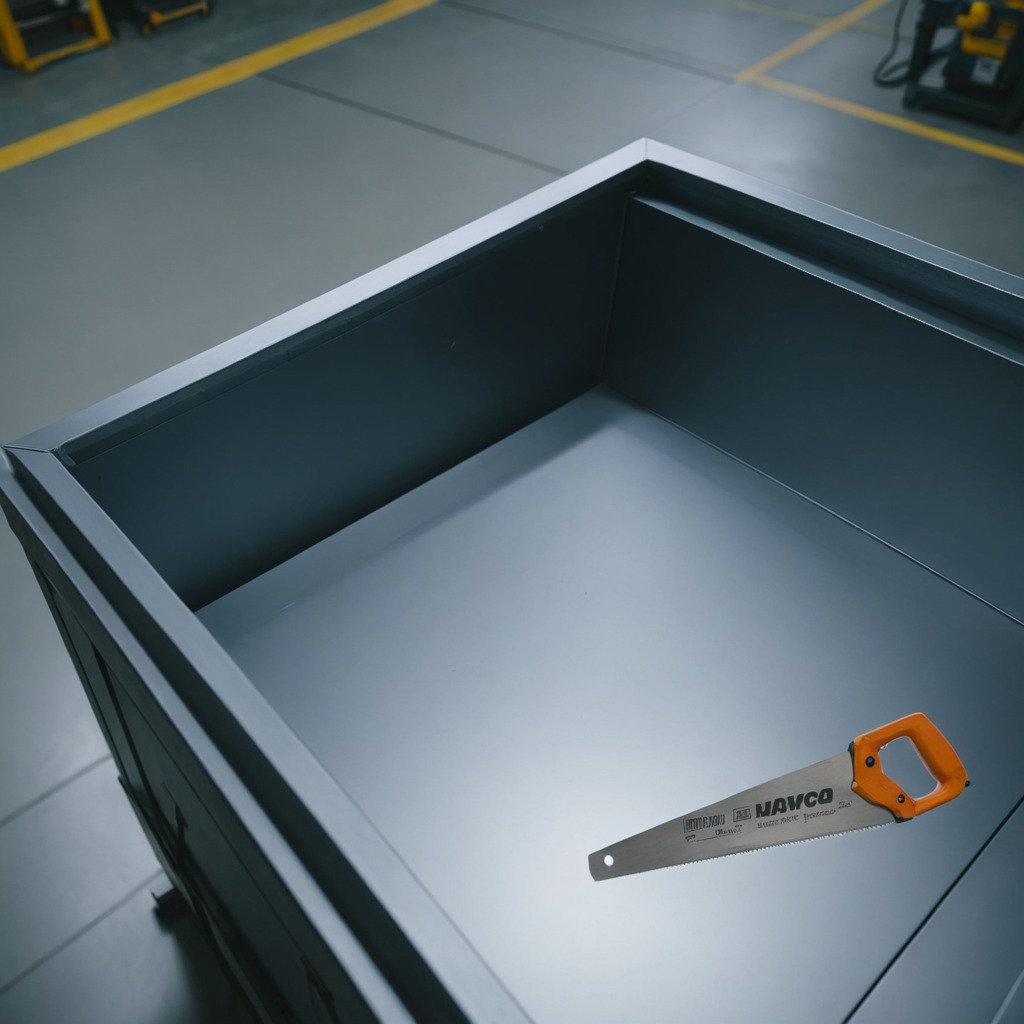
A metal saw is lying on a toolbox surface in an airplane hangar workshop.